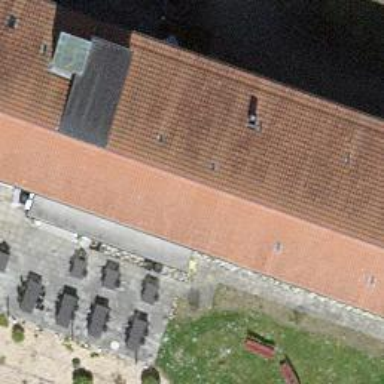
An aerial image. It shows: Hotel building.